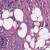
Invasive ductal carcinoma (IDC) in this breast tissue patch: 1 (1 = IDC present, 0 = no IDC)